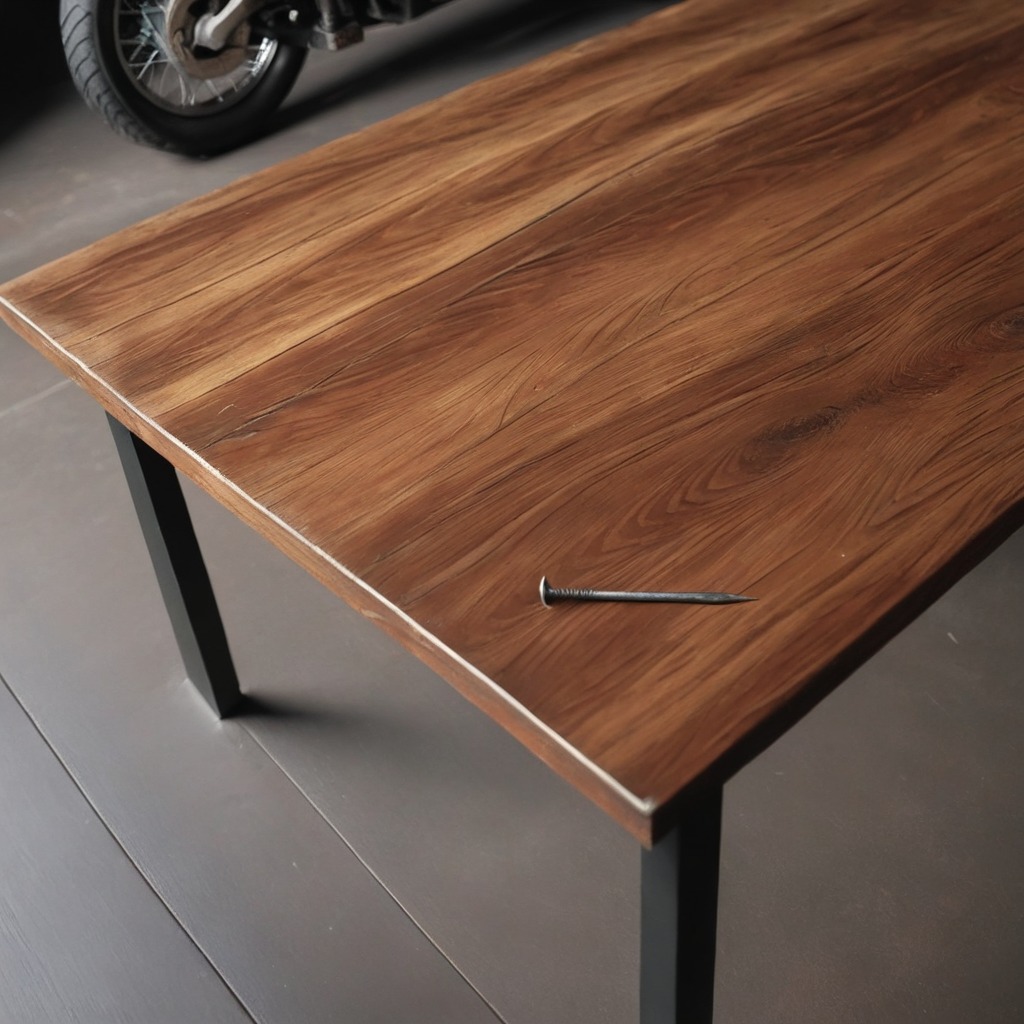
A nail is lying on the wooden table.